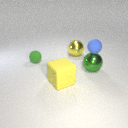
large green metal sphere below small blue rubber sphere